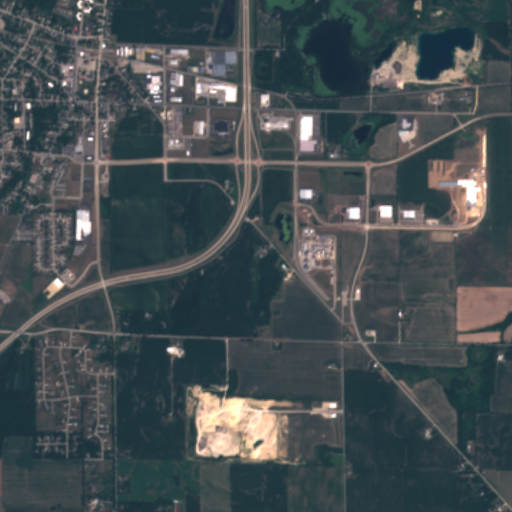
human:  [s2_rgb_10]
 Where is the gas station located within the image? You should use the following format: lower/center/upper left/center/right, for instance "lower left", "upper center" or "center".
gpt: The gas station is located in the upper center of the image.
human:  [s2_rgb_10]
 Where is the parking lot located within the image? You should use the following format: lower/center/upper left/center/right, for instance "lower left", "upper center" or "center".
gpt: The parking lot is located in the upper left of the image.
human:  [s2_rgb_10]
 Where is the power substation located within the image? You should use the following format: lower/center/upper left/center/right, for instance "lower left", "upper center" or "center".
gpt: The power substation is located in the center right of the image.
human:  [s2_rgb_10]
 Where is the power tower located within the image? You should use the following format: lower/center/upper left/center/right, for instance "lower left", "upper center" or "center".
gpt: The power tower is located in the lower right of the image.
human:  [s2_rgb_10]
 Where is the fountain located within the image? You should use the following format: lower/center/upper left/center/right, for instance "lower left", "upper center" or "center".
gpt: The fountain is located in the upper left of the image.
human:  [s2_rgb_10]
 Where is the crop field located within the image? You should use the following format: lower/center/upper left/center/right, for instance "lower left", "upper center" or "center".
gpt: There is no crop field in the image.